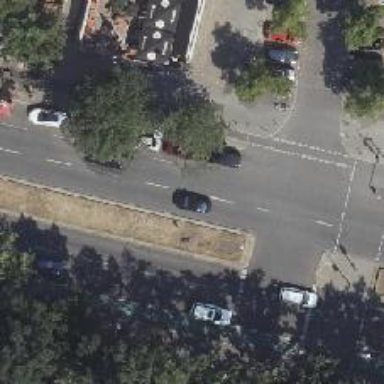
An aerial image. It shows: Cycleway with kerb separating it.